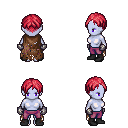
a pixel art fantasy rpg character, female body template, dark elf, purple skin, brown tattered cape, magenta pants, ruby red parted hairstyle, metal gloves, black shoes, four views (front, back, left, right), 2x2 character sprite sheet, small pixel art, hard edges, no anti-aliasing